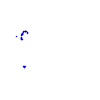
Particle: proton